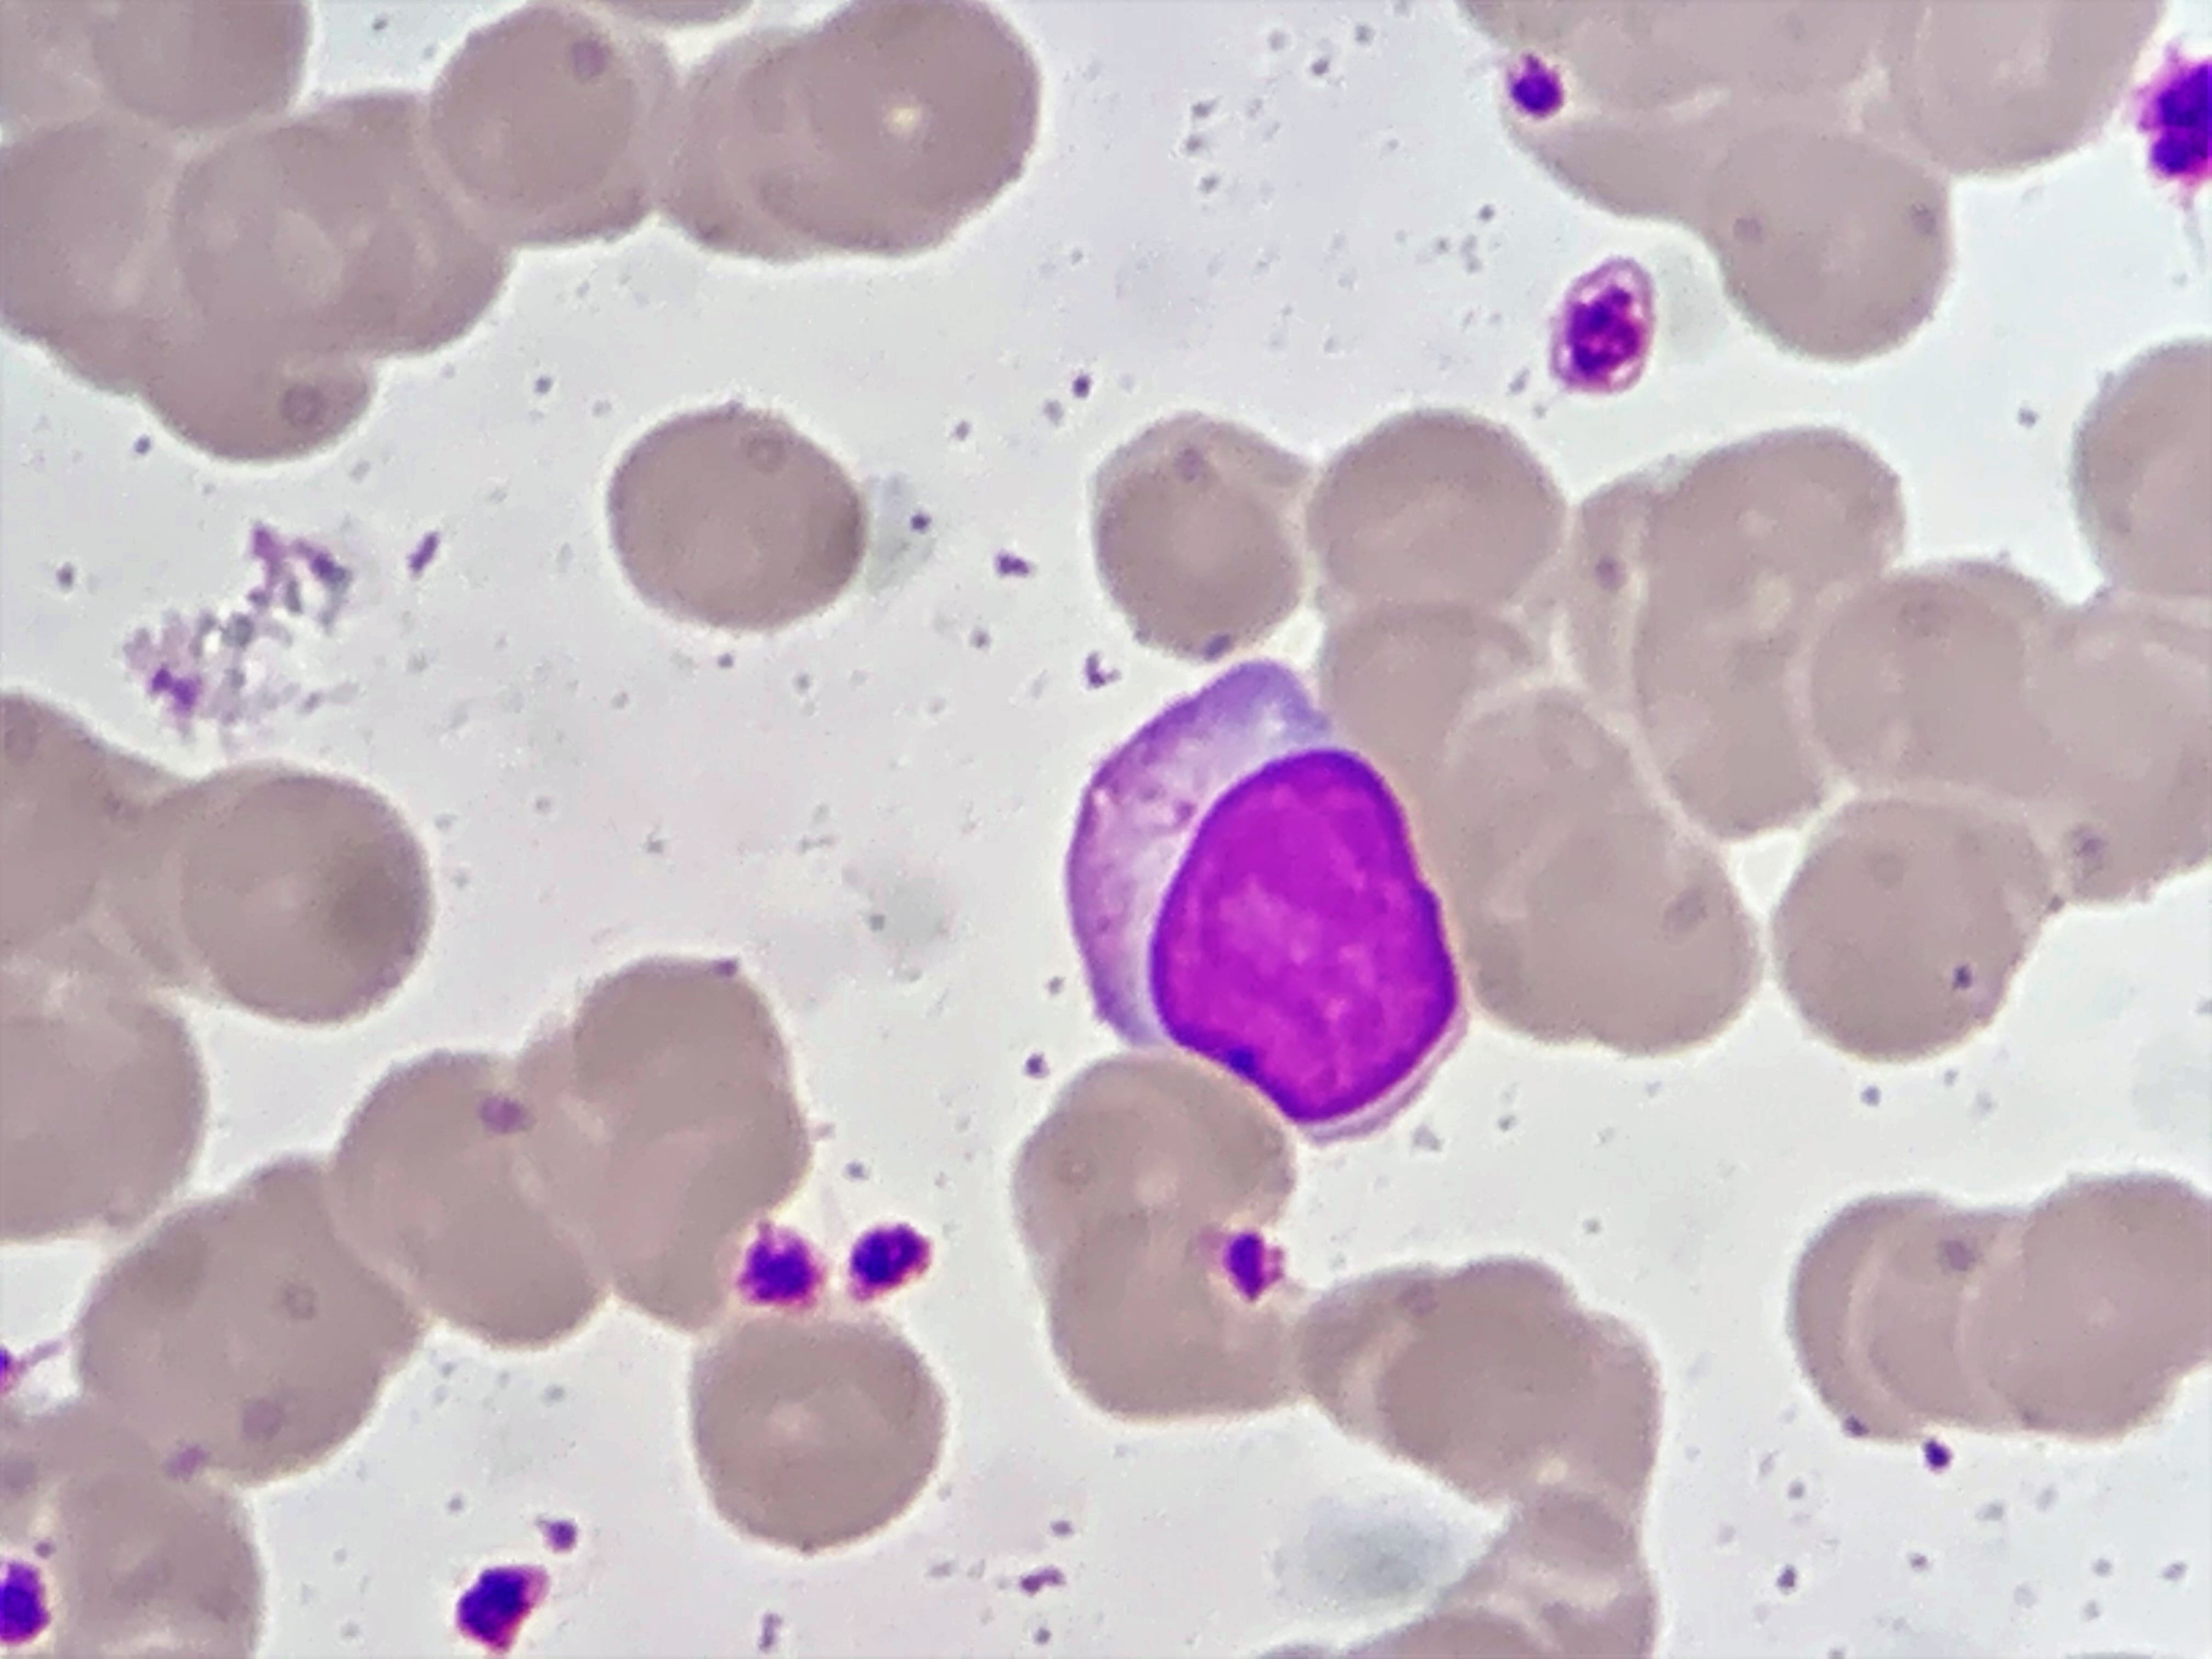
Cell type: LYMPHOCYTES